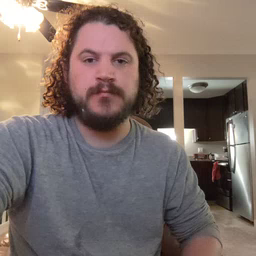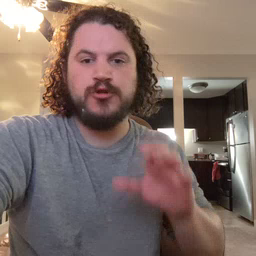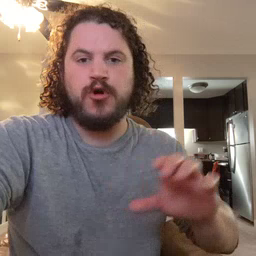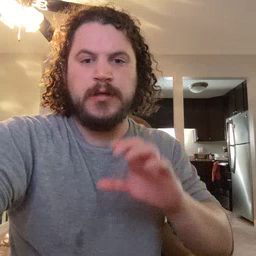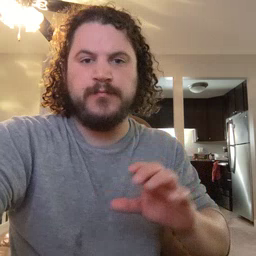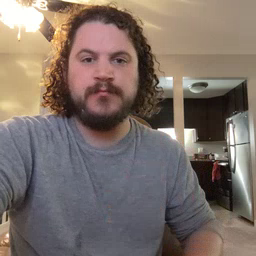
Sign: chocolate